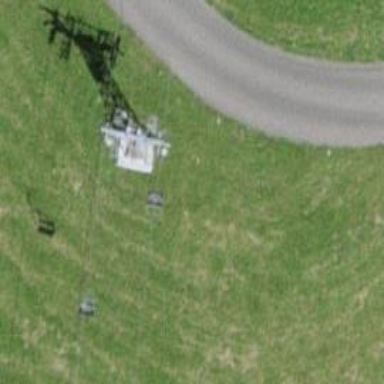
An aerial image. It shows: Pylon for aerialway.